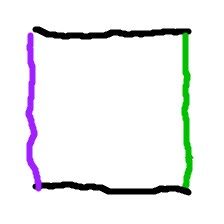
Shape: square